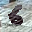
Label: 6